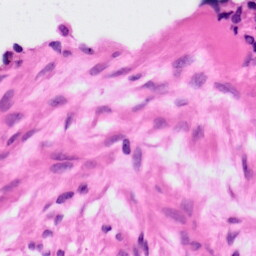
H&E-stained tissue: Ovarian